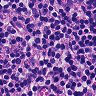
Metastatic tissue present: no